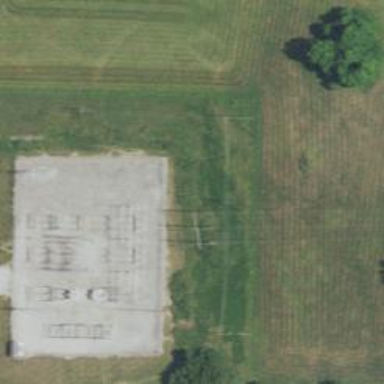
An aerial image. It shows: Power tower.